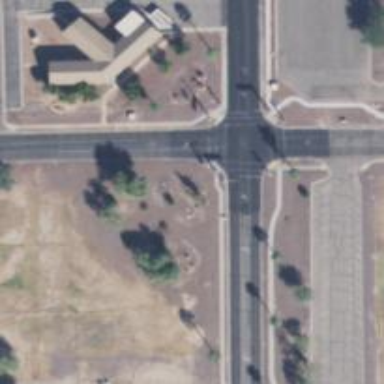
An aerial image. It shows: Marked crossing on the road.